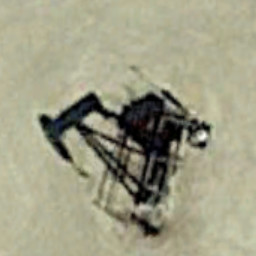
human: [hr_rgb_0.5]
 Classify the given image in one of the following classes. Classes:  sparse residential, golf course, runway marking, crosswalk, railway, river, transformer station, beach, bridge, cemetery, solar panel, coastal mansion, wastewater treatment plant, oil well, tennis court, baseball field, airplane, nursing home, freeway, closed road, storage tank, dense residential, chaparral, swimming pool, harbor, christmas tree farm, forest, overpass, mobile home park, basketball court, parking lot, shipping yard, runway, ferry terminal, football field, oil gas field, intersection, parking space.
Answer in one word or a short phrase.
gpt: oil well